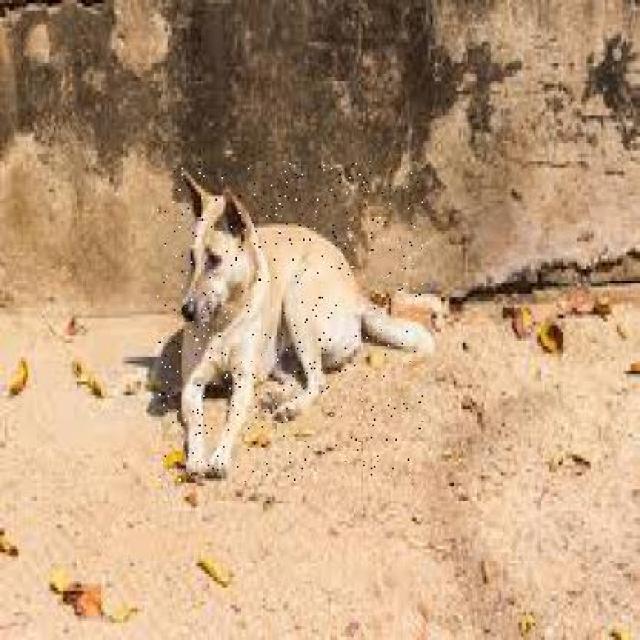
Healthy canine skin — no visible lesions, inflammation, or abnormalities. The skin and coat appear normal.